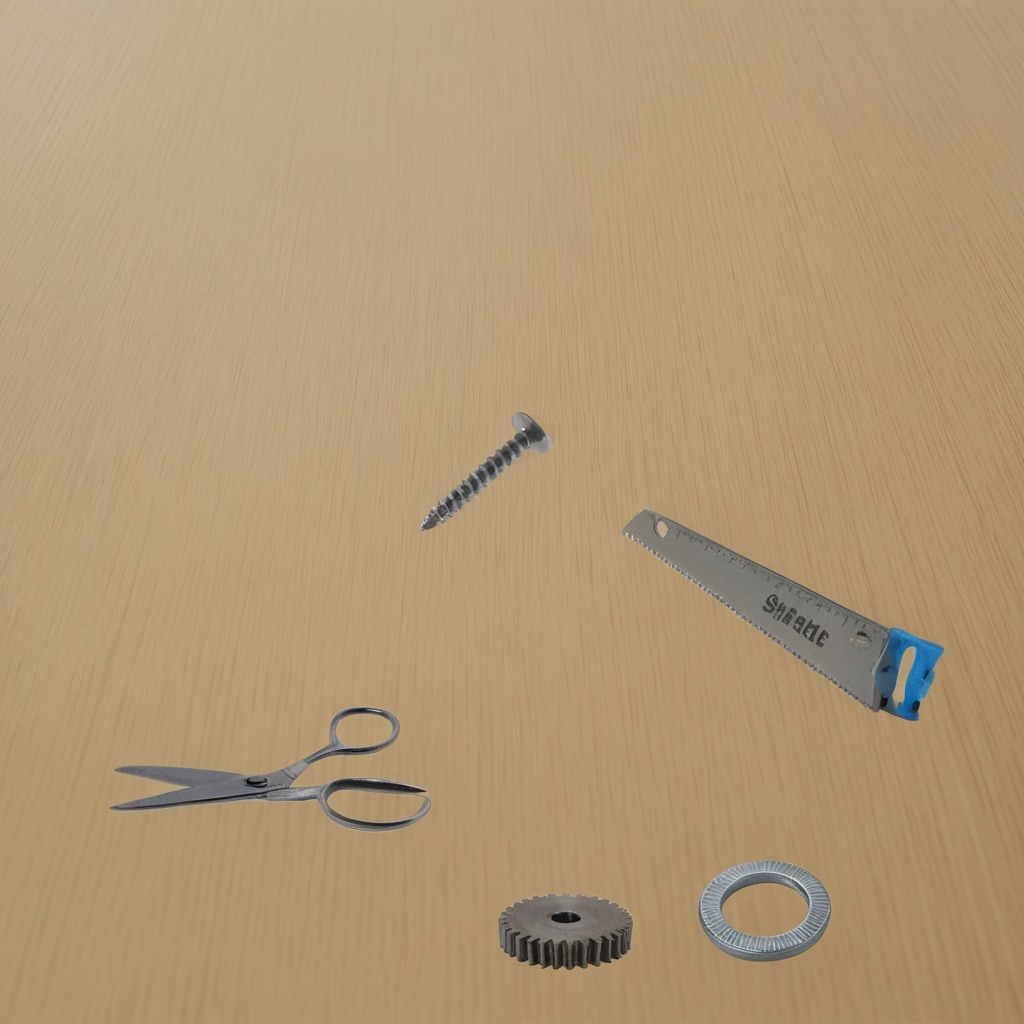
A steel gear with teeth, a flat metal washer, a metal machine screw, a handheld metal saw, and a pair of scissors are lying on the plywood surface in a paint workshop lit by afternoon window light.